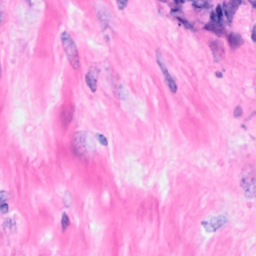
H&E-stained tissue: Breast